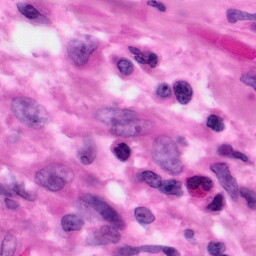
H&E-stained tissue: Pancreatic